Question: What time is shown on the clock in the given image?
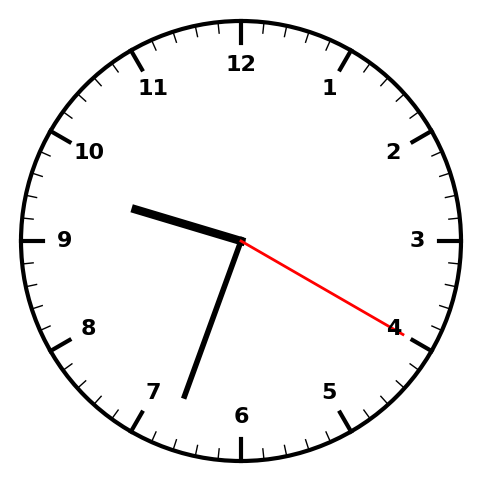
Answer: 09:33:20